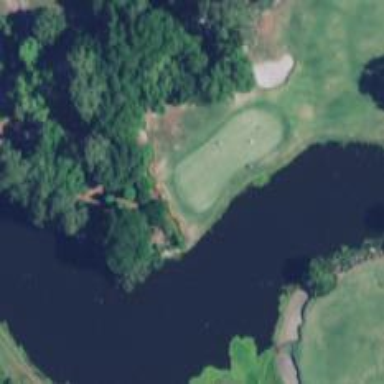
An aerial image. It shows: View of golf hole.